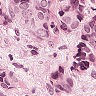
Metastatic tissue present: yes